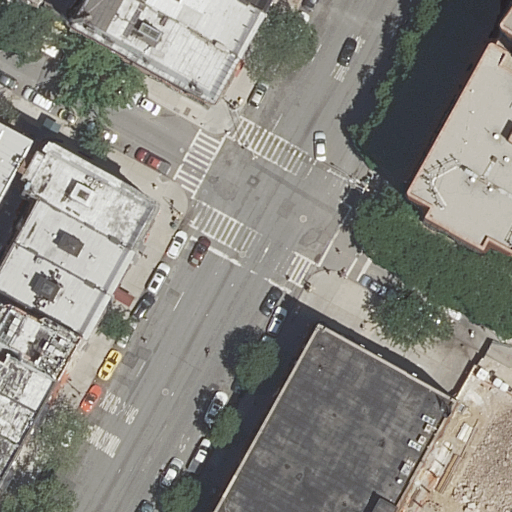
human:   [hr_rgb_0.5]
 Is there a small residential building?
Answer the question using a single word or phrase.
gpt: yes

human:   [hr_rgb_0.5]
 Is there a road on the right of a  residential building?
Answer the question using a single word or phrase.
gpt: yes

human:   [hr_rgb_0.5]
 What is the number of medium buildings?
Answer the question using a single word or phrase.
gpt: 7

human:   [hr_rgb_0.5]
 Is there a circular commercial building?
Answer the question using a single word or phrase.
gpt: no

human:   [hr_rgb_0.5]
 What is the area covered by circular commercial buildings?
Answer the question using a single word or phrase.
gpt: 0m2

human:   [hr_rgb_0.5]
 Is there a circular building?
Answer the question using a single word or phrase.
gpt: no

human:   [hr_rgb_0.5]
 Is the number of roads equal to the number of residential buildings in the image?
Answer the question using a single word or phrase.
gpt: no

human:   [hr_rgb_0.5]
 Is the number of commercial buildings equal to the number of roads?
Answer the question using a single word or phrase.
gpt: no

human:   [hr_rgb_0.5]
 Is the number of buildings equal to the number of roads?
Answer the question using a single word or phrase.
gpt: no

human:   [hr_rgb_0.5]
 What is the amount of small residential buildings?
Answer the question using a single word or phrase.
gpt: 5

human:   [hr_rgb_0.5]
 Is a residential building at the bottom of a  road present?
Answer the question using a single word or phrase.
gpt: yes

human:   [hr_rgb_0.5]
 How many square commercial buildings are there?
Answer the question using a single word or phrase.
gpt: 0

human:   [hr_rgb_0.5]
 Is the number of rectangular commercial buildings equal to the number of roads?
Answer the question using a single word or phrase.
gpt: no

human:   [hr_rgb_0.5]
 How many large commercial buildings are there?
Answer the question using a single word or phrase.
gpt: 0

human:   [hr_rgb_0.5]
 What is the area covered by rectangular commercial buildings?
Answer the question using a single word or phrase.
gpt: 0m2

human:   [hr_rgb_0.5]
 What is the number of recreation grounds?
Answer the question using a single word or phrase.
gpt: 0

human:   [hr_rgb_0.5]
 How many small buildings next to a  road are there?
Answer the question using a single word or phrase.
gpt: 5

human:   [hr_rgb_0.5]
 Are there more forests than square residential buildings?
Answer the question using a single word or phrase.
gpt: no

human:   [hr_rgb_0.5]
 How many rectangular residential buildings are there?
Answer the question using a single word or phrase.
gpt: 8

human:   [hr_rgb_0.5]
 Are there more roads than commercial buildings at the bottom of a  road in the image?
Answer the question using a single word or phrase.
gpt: yes

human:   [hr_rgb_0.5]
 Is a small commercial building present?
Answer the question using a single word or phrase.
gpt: no

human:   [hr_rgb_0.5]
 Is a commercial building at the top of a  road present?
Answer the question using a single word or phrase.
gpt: no

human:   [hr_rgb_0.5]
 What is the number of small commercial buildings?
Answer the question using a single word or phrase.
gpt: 0

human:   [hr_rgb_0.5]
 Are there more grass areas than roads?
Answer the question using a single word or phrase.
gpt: no

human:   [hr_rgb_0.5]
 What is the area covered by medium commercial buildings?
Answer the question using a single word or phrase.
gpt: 0m2

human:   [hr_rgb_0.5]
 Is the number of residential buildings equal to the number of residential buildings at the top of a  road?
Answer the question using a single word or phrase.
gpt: no

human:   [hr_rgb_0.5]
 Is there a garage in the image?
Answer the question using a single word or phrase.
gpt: no

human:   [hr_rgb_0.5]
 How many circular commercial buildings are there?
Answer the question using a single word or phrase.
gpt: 0

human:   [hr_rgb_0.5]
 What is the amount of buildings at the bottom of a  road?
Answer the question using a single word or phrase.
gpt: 10

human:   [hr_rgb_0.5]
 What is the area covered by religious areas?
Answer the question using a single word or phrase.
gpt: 0m2

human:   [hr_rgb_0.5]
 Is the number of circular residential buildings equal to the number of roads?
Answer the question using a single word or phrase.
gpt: no

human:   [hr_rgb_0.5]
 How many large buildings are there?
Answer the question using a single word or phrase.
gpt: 3

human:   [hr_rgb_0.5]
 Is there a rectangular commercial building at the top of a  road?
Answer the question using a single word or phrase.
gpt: no

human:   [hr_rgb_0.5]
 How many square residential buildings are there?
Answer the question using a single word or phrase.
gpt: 0

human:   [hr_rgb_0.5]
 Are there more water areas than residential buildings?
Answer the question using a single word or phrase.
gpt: no

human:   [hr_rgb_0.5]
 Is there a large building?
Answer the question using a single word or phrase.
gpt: yes